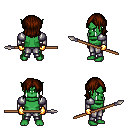
a pixel art fantasy rpg character, male body template, orc, green skin, steel arm armor, metal pants, brown long bangs hairstyle, gold gloves, spear, four views (front, back, left, right), 2x2 character sprite sheet, small pixel art, hard edges, no anti-aliasing